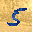
Label: 5